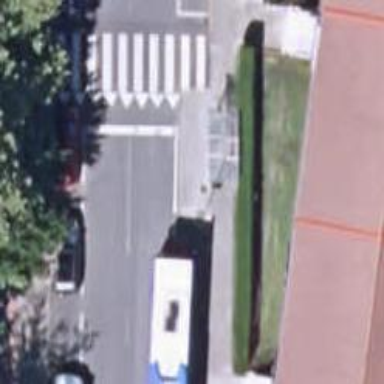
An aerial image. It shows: Bus stop with platform for public transport.